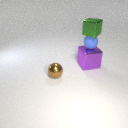
small green metal cube above small blue rubber sphere